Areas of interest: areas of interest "Jianmei Textile Plaza"
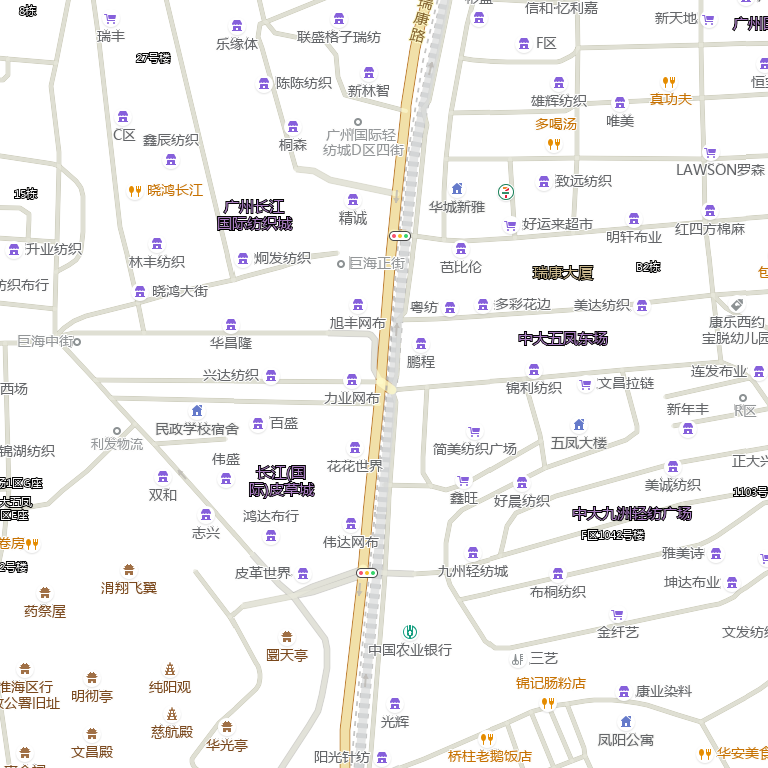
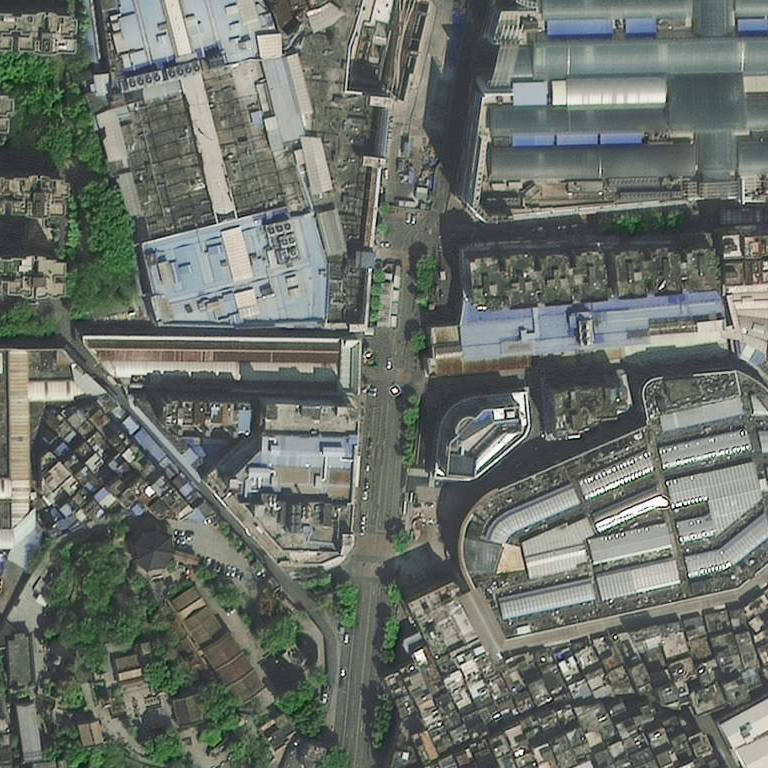